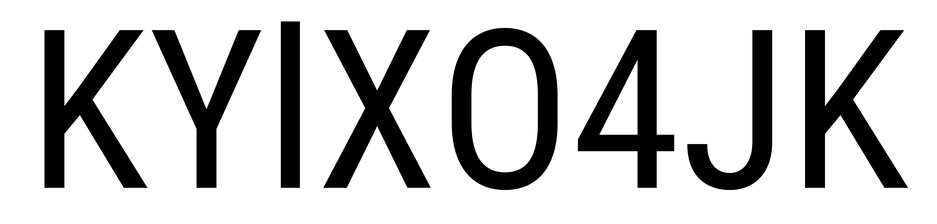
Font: Roboto_Condensed_Regular